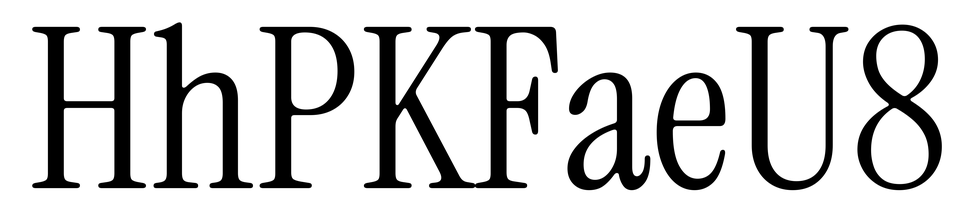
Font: InstrumentSerif-Regular